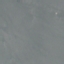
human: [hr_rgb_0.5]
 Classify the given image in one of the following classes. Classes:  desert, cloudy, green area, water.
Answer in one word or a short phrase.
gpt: water